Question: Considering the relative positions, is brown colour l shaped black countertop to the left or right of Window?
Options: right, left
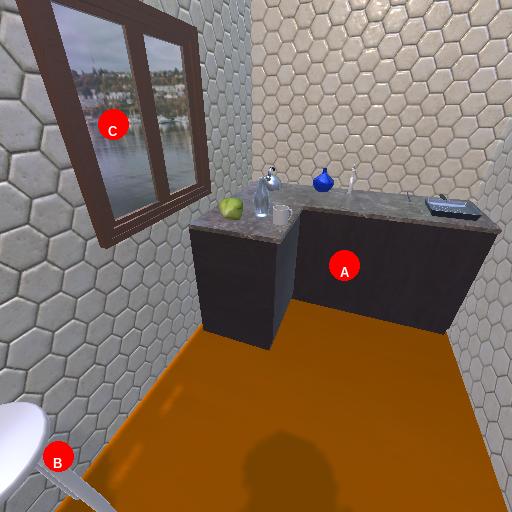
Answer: right